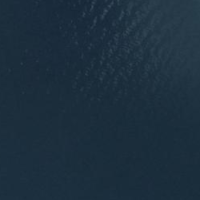
EUNIS habitat code: 14
Species observed at this site:
Chroicocephalus ridibundus
Phalacrocorax carbo
Corvus corone
Cygnus olor
Fulica atra
Anas platyrhynchos
Sterna hirundo
Passer domesticus
Columba livia
Corvus corax
Motacilla alba